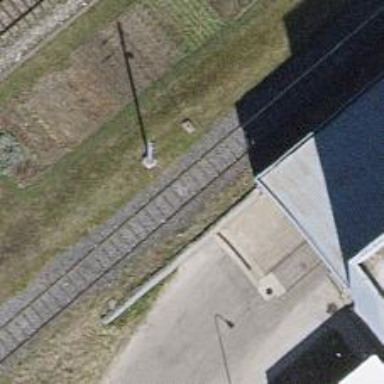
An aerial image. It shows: Catenary mast for power lines.